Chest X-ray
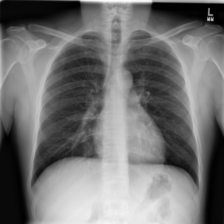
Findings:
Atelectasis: negative
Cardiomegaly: negative
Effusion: negative
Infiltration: negative
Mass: negative
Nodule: negative
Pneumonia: negative
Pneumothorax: negative
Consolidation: negative
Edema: negative
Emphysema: negative
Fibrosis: negative
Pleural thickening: negative
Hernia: negative